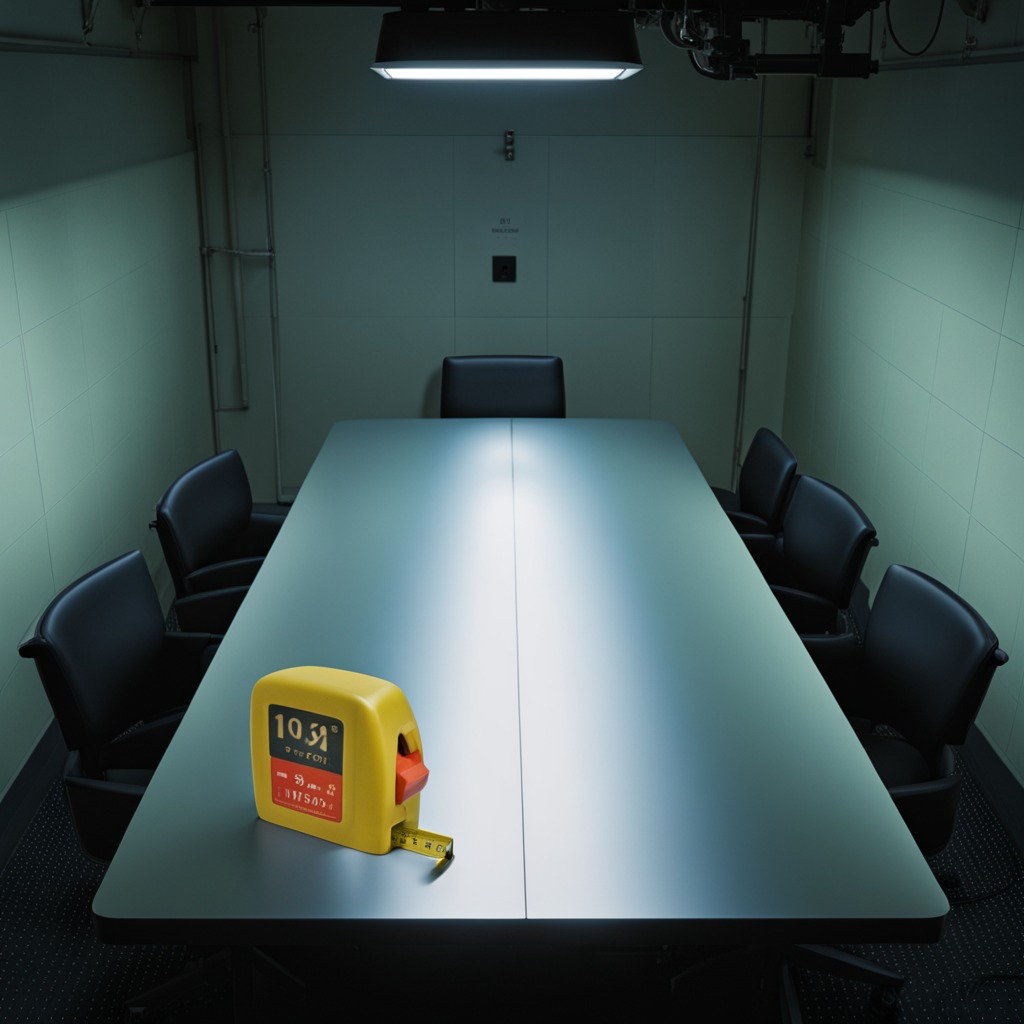
A measuring tape is lying on a clean empty table in a railway signal maintenance room lit by harsh overhead fluorescents photorealistic surface textures crisp shadows high dynamic range